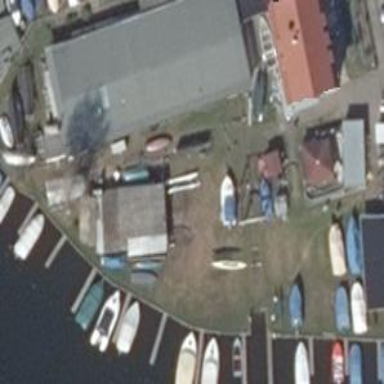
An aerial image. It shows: Shed.